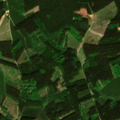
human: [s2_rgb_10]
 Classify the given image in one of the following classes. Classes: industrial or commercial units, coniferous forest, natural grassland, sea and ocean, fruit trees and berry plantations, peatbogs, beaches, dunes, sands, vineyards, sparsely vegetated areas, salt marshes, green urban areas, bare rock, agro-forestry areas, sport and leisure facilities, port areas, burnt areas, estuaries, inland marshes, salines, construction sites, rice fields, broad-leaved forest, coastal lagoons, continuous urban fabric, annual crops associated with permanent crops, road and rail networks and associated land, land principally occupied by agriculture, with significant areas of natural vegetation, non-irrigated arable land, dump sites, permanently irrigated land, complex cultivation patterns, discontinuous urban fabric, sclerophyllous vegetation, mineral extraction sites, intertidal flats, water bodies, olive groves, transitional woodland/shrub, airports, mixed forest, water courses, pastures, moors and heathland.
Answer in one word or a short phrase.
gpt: complex cultivation patterns, coniferous forest, mixed forest, transitional woodland/shrub